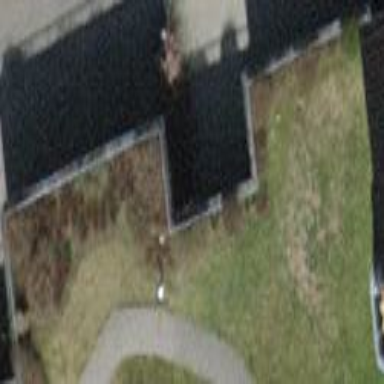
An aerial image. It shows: View of roof of building.